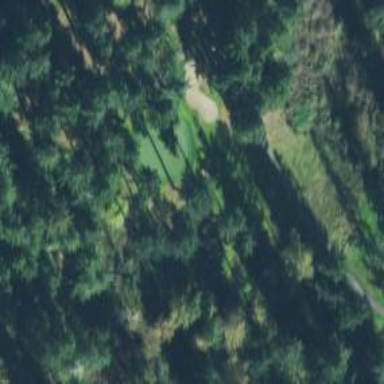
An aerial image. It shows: Golf hole.